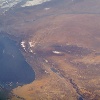
Label: land